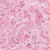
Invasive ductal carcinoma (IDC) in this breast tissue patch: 0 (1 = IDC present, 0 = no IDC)